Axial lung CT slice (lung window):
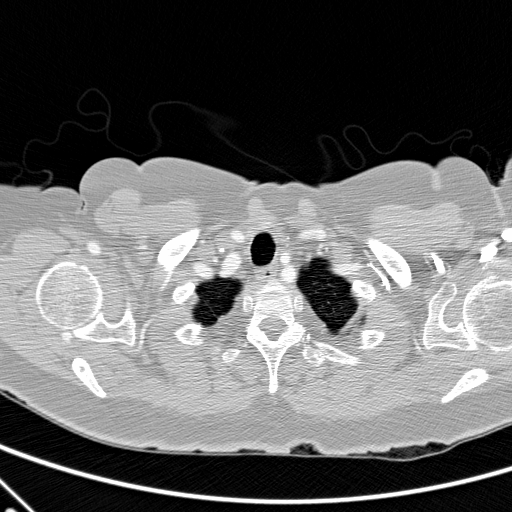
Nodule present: no